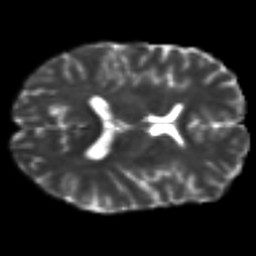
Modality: T2w
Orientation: axial
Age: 33
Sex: male
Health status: ill
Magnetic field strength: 3 T
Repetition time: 9 s
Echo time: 0.093 s